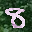
Label: 8